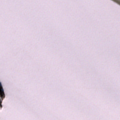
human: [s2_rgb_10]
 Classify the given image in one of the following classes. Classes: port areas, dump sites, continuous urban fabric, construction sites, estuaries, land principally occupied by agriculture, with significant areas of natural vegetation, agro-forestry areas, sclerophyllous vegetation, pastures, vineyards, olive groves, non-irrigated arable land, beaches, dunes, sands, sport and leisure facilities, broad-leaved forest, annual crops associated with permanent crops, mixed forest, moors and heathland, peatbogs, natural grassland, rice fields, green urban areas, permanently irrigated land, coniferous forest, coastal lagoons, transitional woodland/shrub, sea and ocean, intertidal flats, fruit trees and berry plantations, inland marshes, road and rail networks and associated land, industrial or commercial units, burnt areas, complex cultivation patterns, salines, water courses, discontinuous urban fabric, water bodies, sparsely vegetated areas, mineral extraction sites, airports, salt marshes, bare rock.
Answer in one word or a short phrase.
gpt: sea and ocean